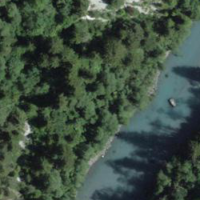
EUNIS habitat code: 44
Species observed at this site:
Lathyrus vernus